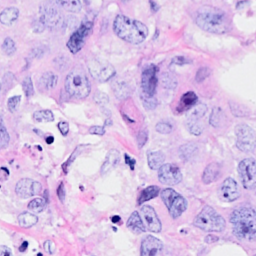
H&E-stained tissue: Breast